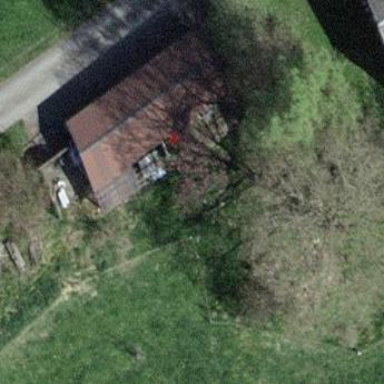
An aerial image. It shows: Farm auxiliary building.